Question:
If you try to visit the default rss feed for any recently updated wordpress site in the chrome browser you ALWAYS get this annoying prompt for "Which service should be used for viewing?". This used to happen in chrome. This happen in other major browsers. How can I this in chrome to just show me the parsed xml like it used to?
PS the example page you see in the background is <URL> - as soon as you try to visit that page in chrome you should see this prompt as well.
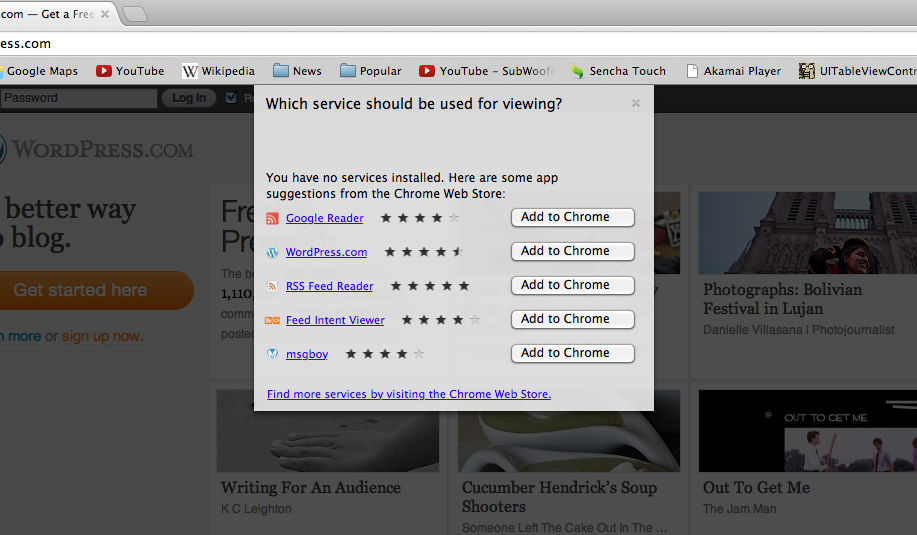
Answer: I just discovered "Feed Intent Viewer" which is a Chrome extension that basically brings back the old functionality.
<URL>